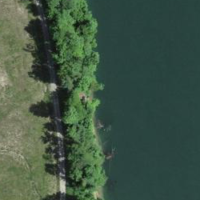
EUNIS habitat code: 15
Species observed at this site:
Symphoricarpos albus